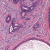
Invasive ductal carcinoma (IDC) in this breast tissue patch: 0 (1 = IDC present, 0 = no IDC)